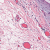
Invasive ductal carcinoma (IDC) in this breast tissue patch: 1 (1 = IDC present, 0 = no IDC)